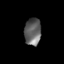
Tissue: skin
Cell type: Epithelial cells
Senescence score: 0.2792
Nuclear area (px): 438
Mean DAPI intensity: 99.589